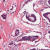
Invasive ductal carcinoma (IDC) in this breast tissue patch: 1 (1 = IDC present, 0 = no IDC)